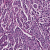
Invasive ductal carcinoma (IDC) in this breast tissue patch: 1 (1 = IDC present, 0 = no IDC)